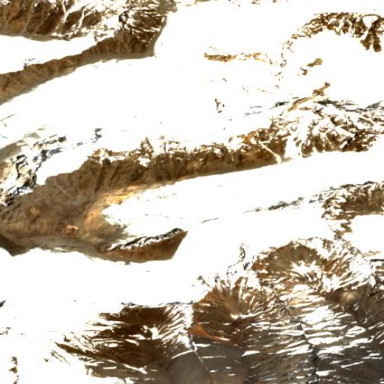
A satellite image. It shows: Majestic glacier in the distance.